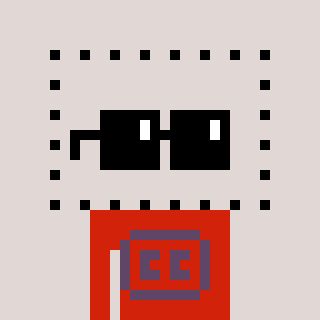
a pixel art character with square black sunglasses, a void-shaped head and a red-colored body on a warm background